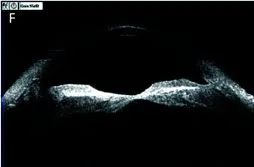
Findings from a 52-year-old woman presenting with visual deterioration in the right eye. (F) Ultrasonographic biomicroscopy showing lesions of ciliary body basically disappeared after treatment.
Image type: radiology (ultrasound)